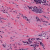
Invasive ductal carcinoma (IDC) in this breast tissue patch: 1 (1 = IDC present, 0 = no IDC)